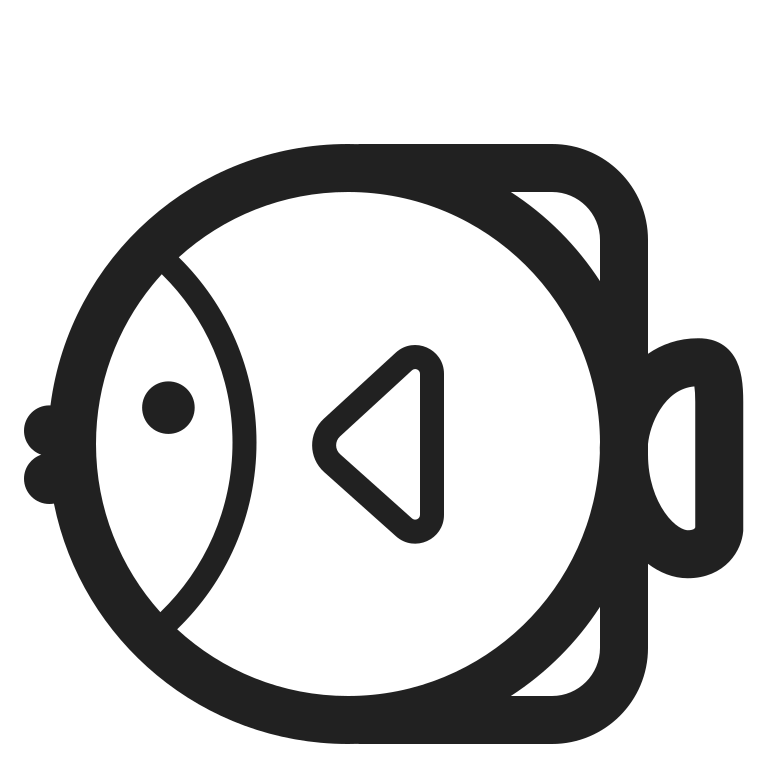
tropical fish high contrast